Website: bh-photo
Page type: newsletter-management
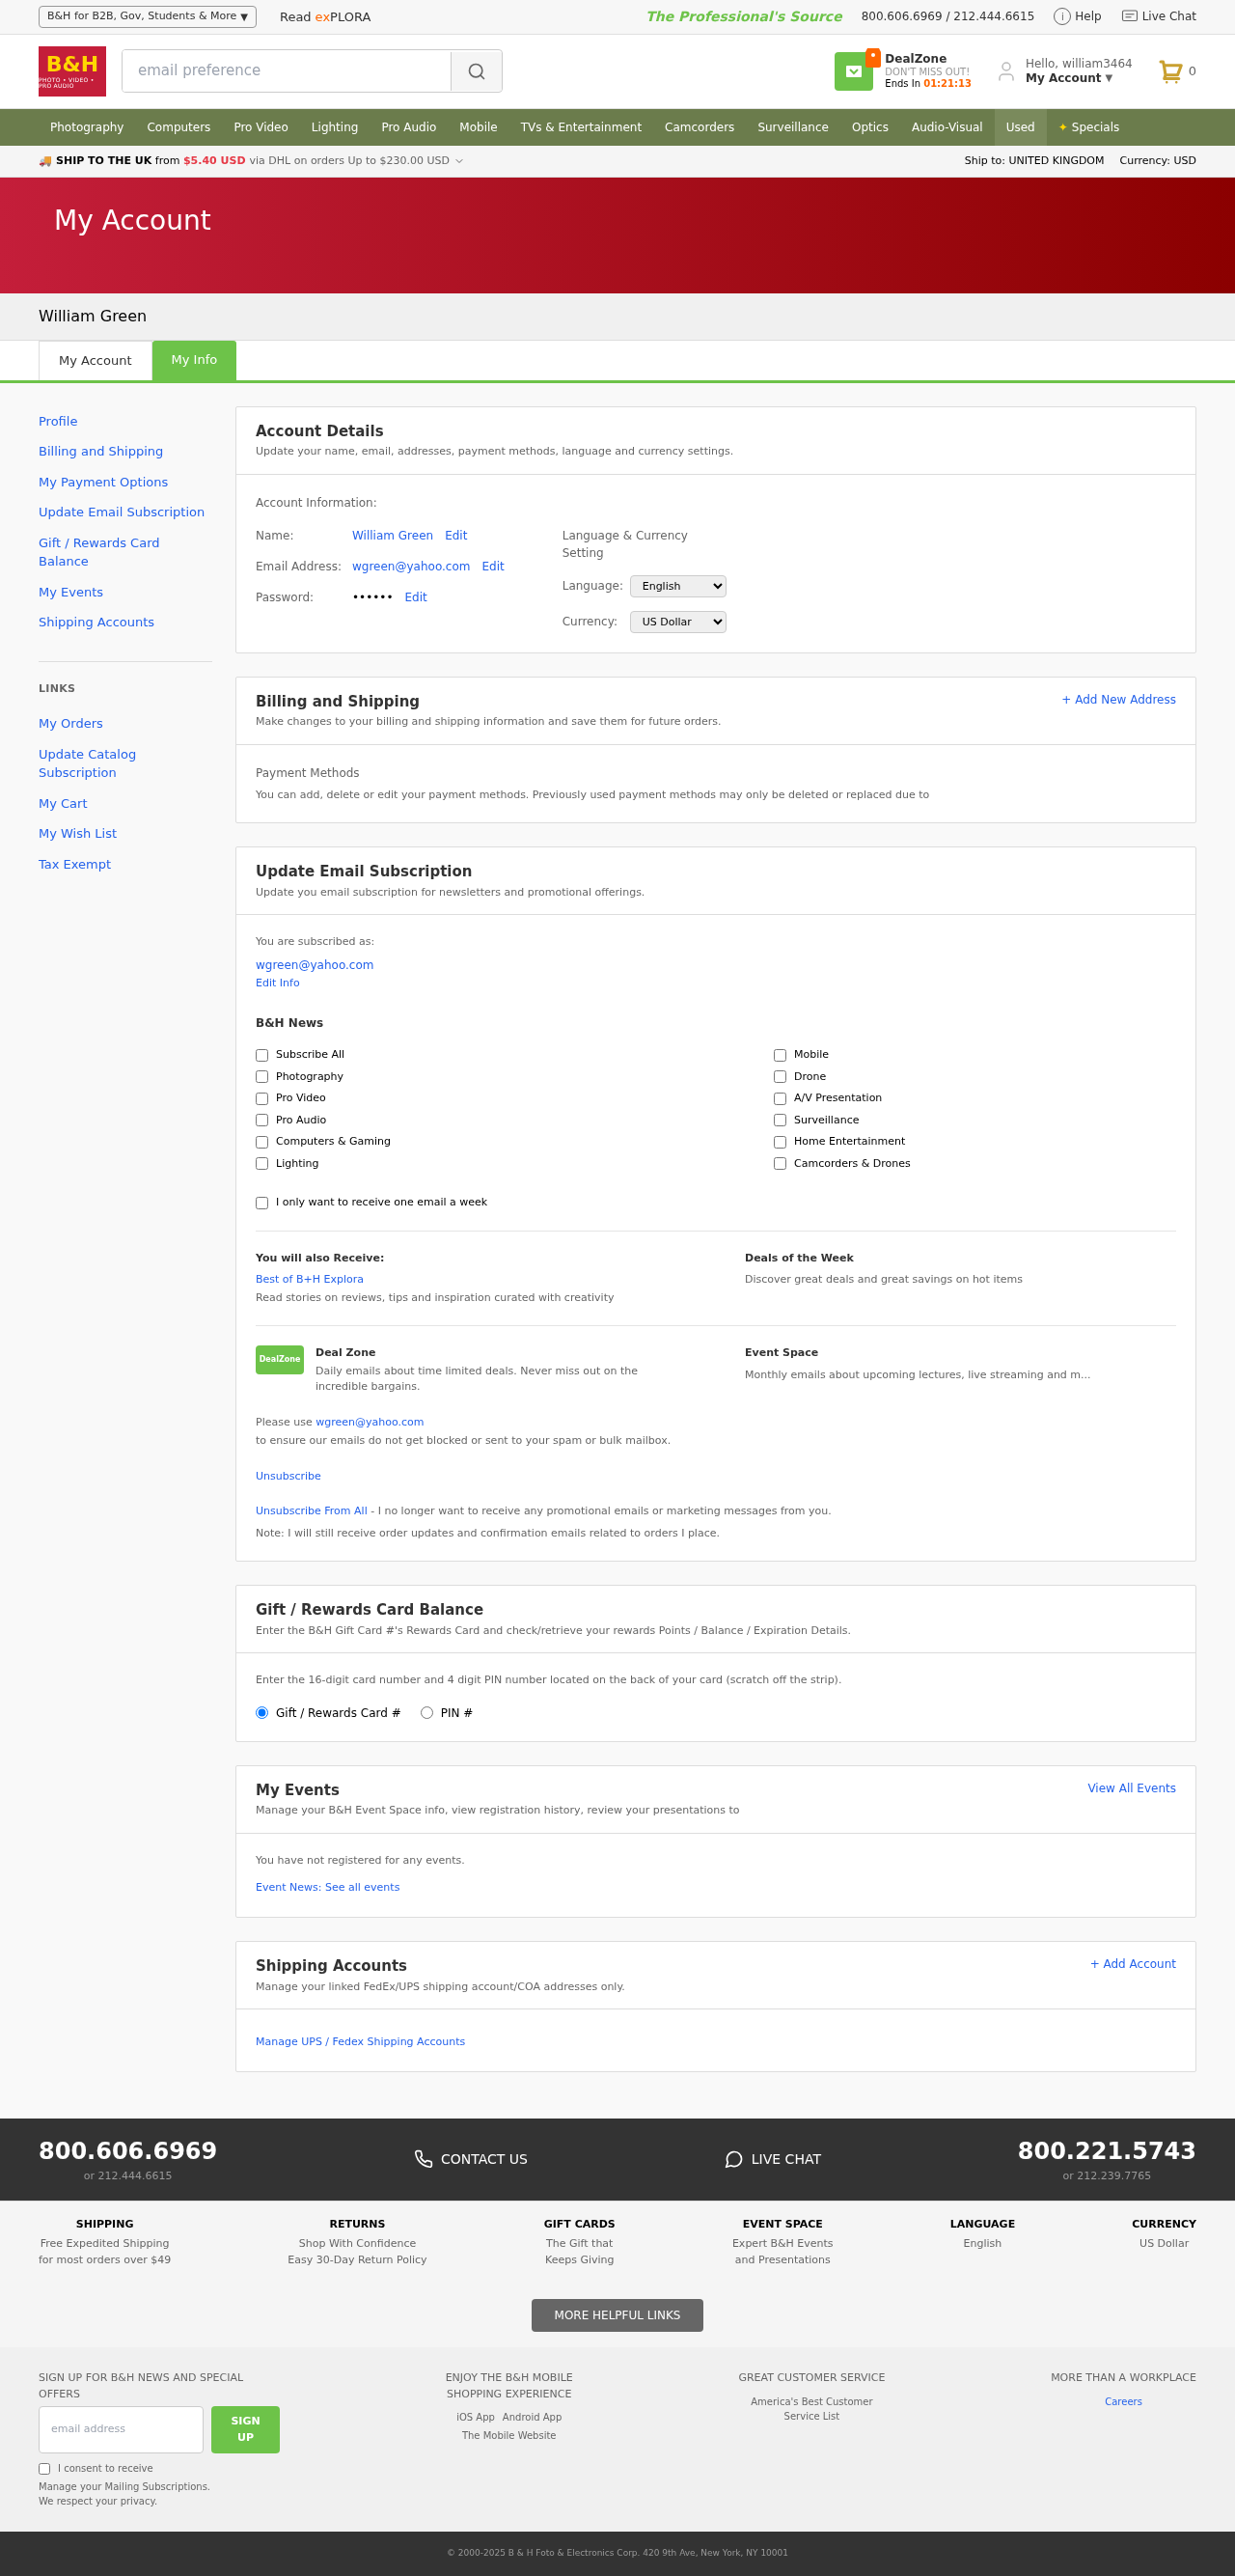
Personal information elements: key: PII_EMAIL
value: wgreen@yahoo.com
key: PII_FULLNAME
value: William Green
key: PII_LOGIN_USERNAME
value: william3464
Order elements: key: ORDER_NUM_ITEMS
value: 0
Search elements: key: HEADER_SEARCH
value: email preference